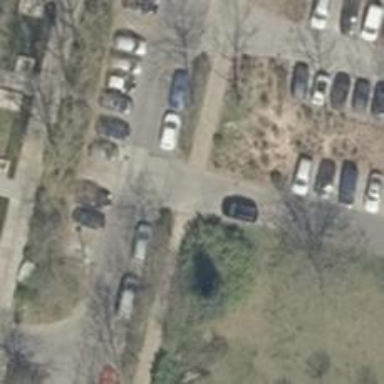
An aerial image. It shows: Concrete sidewalk that functions as footway.